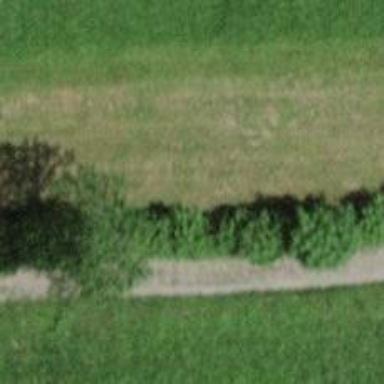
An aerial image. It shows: Shrub in its natural environment.